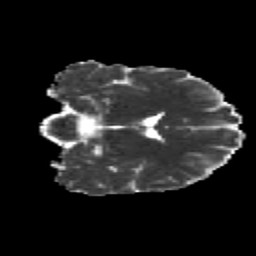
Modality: MD
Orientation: coronal
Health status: healthy
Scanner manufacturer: siemens
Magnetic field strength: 3 T
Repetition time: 12 s
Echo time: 0.092 s